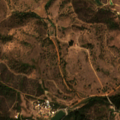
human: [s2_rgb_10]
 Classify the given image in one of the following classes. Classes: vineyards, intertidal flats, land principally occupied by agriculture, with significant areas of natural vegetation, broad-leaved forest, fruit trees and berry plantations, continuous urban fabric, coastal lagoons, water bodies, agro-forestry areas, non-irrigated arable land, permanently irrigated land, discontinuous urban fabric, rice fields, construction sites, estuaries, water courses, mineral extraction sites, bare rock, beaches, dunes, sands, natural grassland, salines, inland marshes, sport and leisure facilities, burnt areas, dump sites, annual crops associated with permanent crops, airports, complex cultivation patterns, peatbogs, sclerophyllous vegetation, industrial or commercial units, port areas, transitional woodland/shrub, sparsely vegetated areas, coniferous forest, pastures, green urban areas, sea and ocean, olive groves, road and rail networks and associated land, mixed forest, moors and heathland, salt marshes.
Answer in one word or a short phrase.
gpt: non-irrigated arable land, agro-forestry areas, transitional woodland/shrub